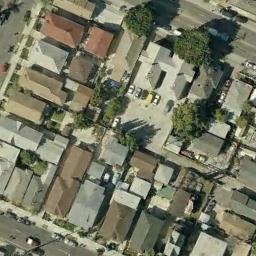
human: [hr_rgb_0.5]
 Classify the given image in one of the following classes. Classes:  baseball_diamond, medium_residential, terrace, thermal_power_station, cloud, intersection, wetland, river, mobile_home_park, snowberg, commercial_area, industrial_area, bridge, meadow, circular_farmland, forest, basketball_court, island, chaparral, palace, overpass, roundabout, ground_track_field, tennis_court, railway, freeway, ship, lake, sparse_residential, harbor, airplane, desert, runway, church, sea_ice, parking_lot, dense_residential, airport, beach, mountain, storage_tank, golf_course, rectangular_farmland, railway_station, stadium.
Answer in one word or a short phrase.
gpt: dense_residential